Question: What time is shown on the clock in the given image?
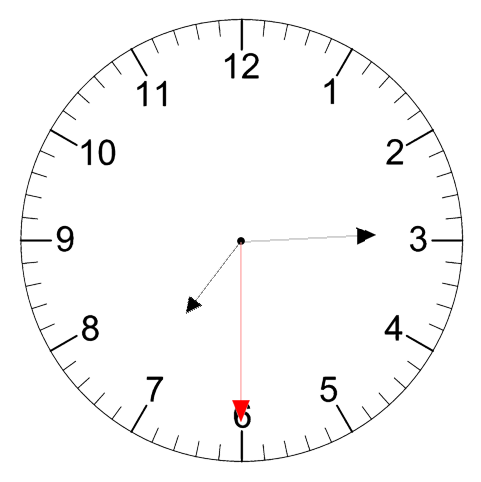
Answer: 07:14:30